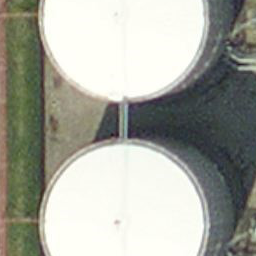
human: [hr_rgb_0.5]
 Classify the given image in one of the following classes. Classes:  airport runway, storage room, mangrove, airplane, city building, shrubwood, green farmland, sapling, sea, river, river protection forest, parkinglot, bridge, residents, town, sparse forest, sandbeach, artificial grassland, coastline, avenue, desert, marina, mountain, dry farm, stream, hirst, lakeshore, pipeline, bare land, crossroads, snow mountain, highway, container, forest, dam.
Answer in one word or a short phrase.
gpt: storage room